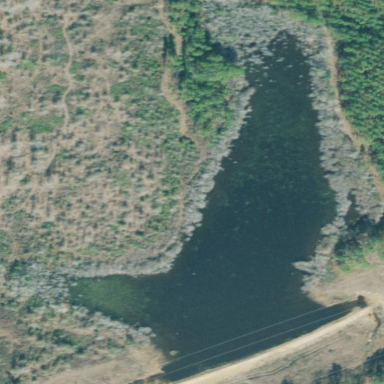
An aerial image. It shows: Reservoir of natural water.